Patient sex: F
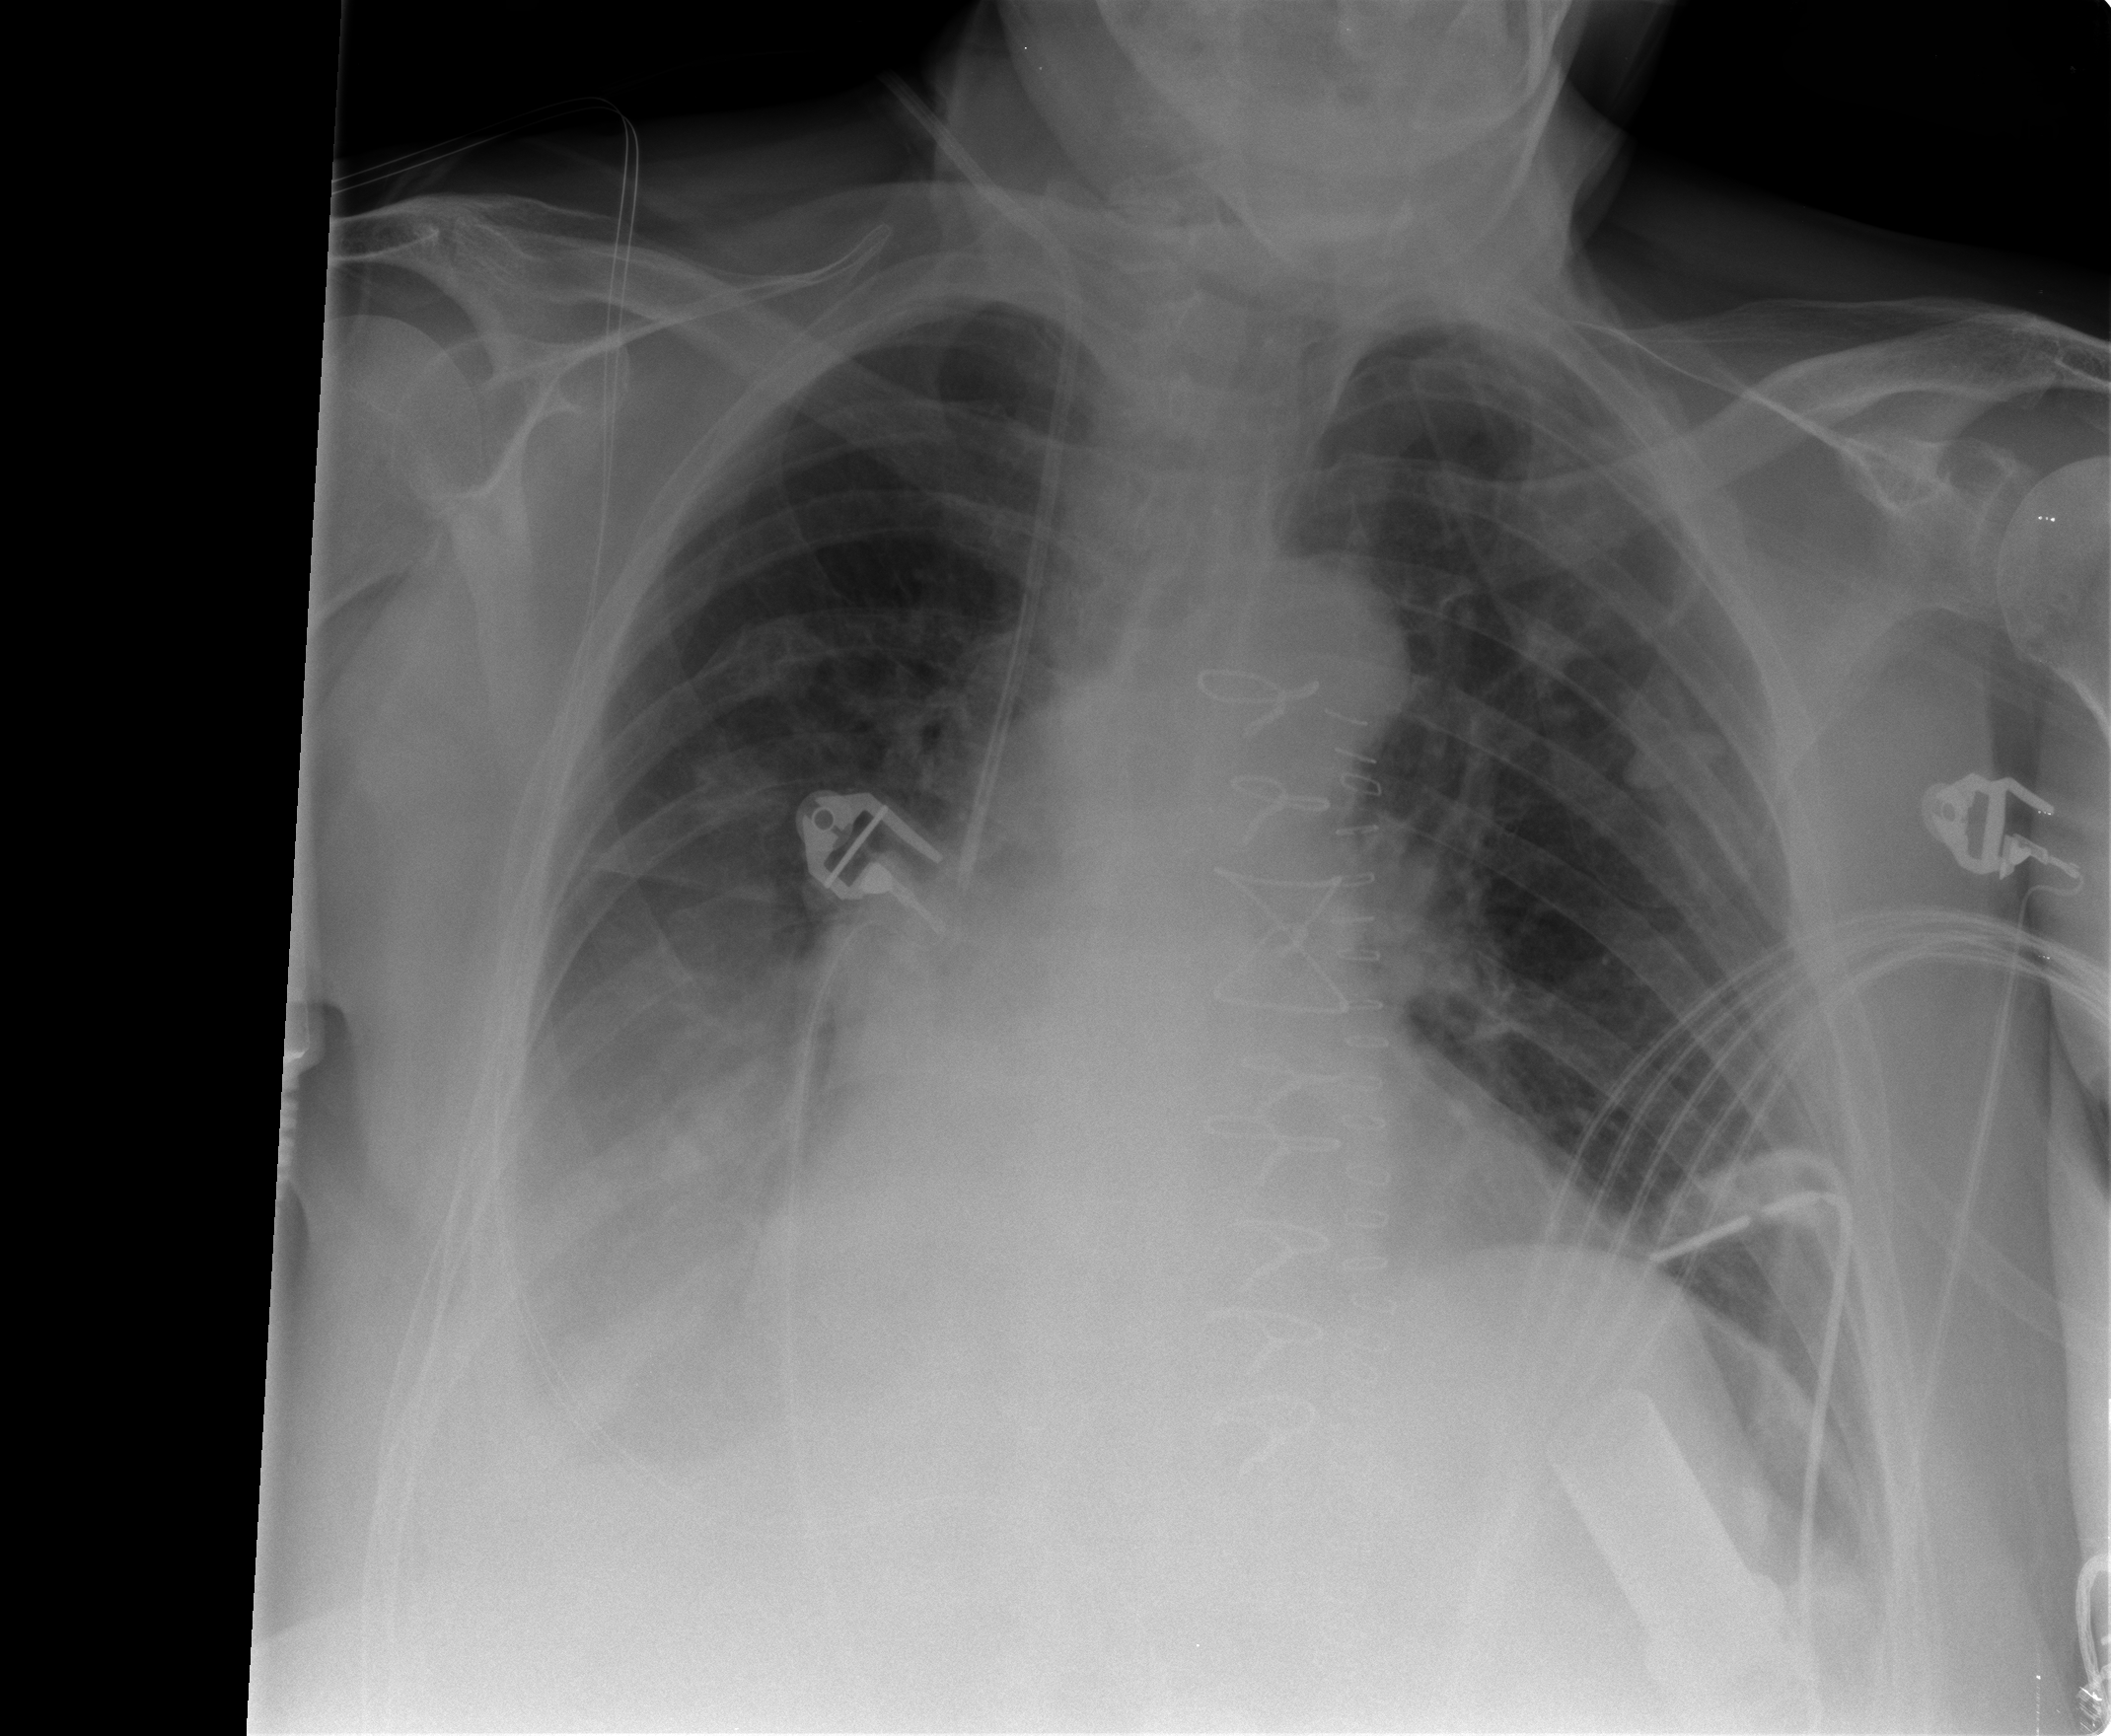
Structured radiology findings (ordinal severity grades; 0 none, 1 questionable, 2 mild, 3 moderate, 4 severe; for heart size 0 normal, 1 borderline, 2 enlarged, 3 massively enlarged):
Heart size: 0
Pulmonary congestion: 0
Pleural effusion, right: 2
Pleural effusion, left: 0
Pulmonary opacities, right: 0
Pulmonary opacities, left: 0
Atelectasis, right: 2
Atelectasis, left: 2